Question: I have a PHP background. I would like to learn another language to build programs that can be run on Windows. I have my eye on C#.
What I really would like to accomplish is to be able to make programs on Windows that have a better UI then the traditional Windows program generally has. For example, I really like the way Apple/Mac programs look. Apple has iTunes that runs on Windows and looks nothing like a traditional Windows program so I assume it is possible.
So my question, what languages(s) or technologies would you point me towards to accomplish a Windows program that could have a nice UI like the image below instead of the way most Windows programs look?

What languages and technologies would you recommend for building an app that looks like this that can run on Windows?
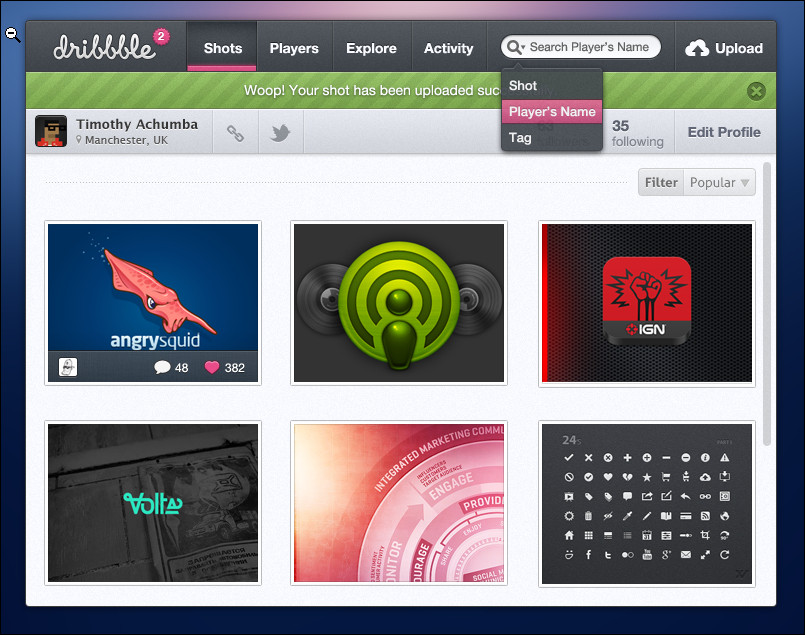
Answer: There are a variety of 3rd part components you can use to spruce up the look and feel of your application. In no order of importance, a few of the big players are:
- - - - -
For which ones people like the best, search SO for opinions. Be forewarned, everyone tends to get a bit religious/devoted to the ones they like.